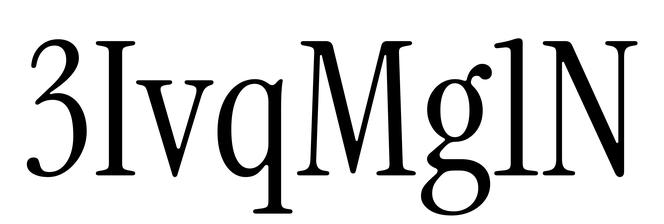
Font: InstrumentSerif-Regular